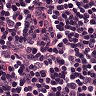
Metastatic tissue present: no